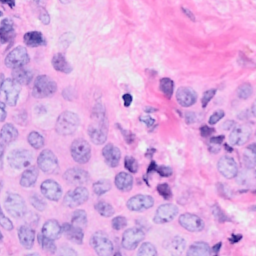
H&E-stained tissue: Breast